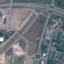
Land use / land cover: Highway